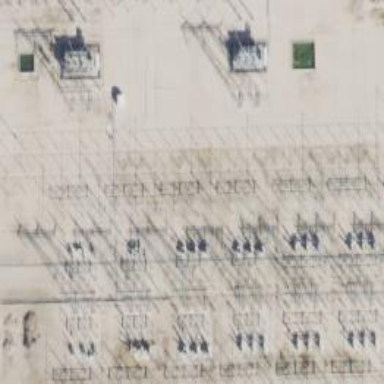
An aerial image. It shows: Switch used for power control.